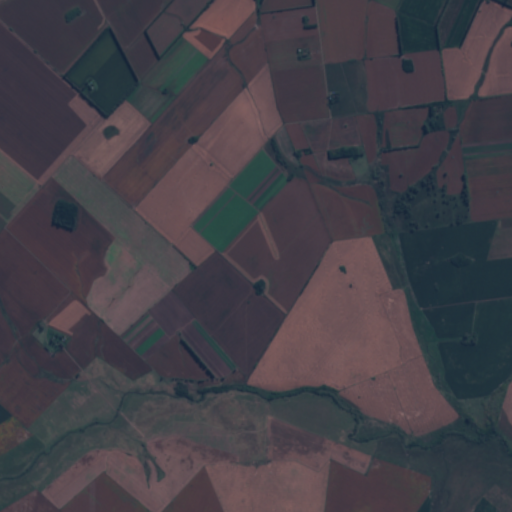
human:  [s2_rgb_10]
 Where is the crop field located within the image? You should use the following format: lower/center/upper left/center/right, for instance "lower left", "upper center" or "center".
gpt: The crop field is located in the lower of the image.
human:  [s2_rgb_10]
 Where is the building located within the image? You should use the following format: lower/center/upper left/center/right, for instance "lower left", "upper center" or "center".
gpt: There is no building in the image.